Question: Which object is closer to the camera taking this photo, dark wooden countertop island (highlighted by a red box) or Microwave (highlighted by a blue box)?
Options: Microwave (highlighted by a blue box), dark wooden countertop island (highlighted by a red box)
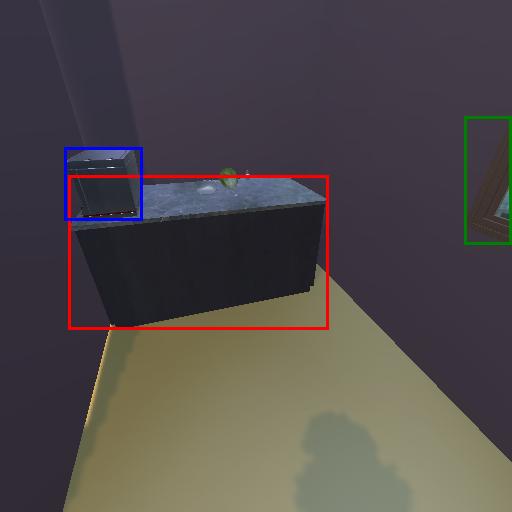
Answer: Microwave (highlighted by a blue box)